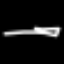
Label: chair